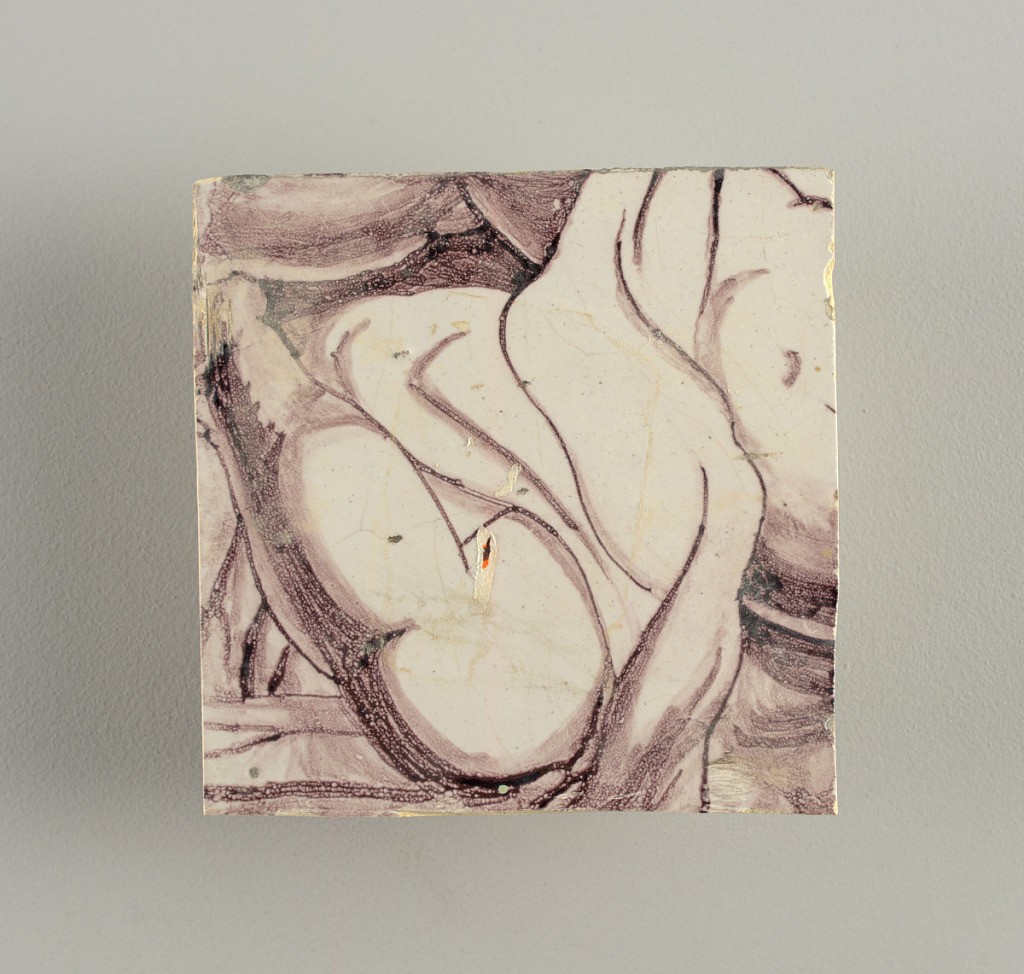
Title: Wall facing
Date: ca. 1725
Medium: tin-glazed earthenware, underglaze
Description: Running design for a frieze or a dado, composed of scrolls of foliage and strapwork, and four repeating motifs--a seated woman in a small upright oval medallion, a putto seated on a rocailled base, and strapwork in axial pattern.  The various panels, A to F, show various repeats of the same design, all being five tiles high and a varying number of tiles wide.